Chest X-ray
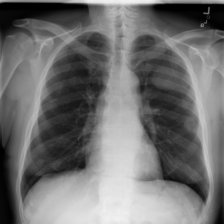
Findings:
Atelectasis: negative
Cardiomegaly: negative
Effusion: negative
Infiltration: negative
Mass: positive
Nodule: negative
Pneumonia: negative
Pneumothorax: negative
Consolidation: negative
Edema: negative
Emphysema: negative
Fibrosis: negative
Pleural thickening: negative
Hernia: negative